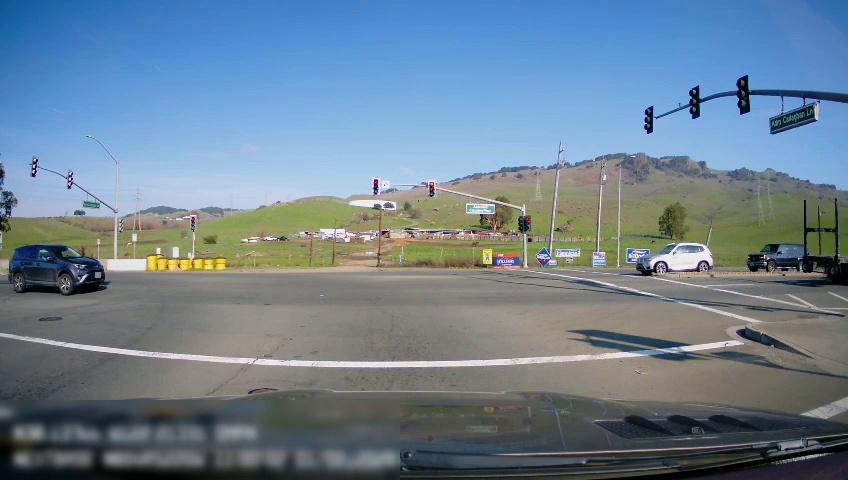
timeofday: Day
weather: Sunny
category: Drivable Space
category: Vehicles | SUV
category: Vehicles | SUV
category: Vehicles | Other LV
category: Vehicles | SUV
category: Lanes | Opposite Lane
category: Traffic | Lights
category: Traffic | Lights
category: Traffic | Lights
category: Traffic | Lights
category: Traffic | Lights
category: Traffic | Lights
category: Traffic | Lights
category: Traffic | Signs
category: Traffic | Lights
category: Traffic | Lights
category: Traffic | Signs
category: Traffic | Lights
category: Traffic | Lights
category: Traffic | Signs